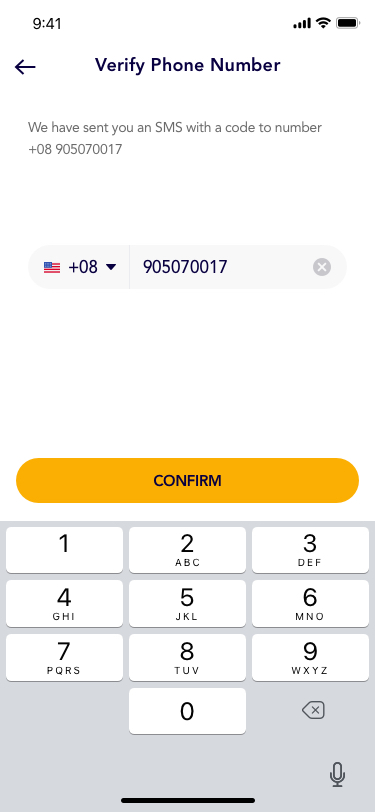
Text in this UI design:
We have sent you an SMS with a code to number
+08 905070017
+08
905070017
Verify Phone Number